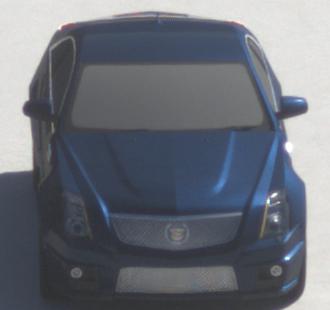
Make: Cadillac
Model: CTS-V
Detailed model: CTS-V (II) Limousine
Model produced from: 2008/11
Model produced until: 2010/12
Doors: 4
Color: blue
Road condition: dry road
Daytime: midday
Contrast: high contrast